Question: I'm trying to query my database to pull only duplicate/old data to write to a scratch section in excel (Using a macro passing SQL to the DB).
For now, I'm currently testing in Access alone to only filter out the old data.
First, I'm trying to filter my database by a specifed WorkOrder, RunNumber, and Row.
The code below only filters by Work Order, RunNumber, and Row. ...but SQL doesn't like when I tack on a 2nd AND statement; so this currently isn't working.
'''
SELECT *
FROM DataPoints
WHERE (((DataPoints.[WorkOrder])=[WO2]) AND ((DataPoints.[RunNumber])=6) AND ((DataPoints.[Row]=1)
'''
Once I figure that portion out....
Then if there is only 1 entry with specified WorkOrder, RunNumber, and Row, then I want filter it out. (its not needed in the scratch section, because its data is already written to the main section of my report)
If there are 2 or more entries with said criteria(WO, RN, and Row), then I want to filter out the newest entry based on RunDate and RunTime, and only keep all older entries.
For instance, in the clip below. The only item remaining in my filtered query will be the top entry with the timestamp 11:47:00AM.
.
Are there any recommended commands to complete this problem? Any ideas are helpful. Thank you.
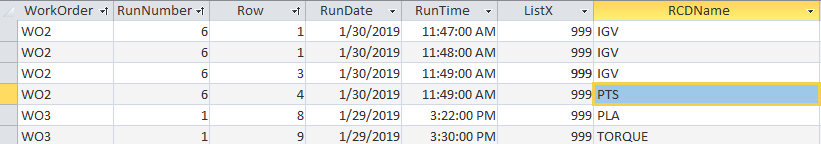
Answer: I would suggest something along the lines of the following:
'''
select t.*
from datapoints t
where
t.workorder = [WO2] and
t.runnumber = 6 and
t.row = 1 and
exists
(
select 1
from datapoints u
where
u.workorder = t.workorder and
u.runnumber = t.runnumber and
u.row = t.row and
(u.rundate > t.rundate or (u.rundate = t.rundate and u.runtime > t.runtime))
)
'''
Here, if the correlated subquery within the 'where' clause finds a record with the same 'workorder', 'runnumber' and 'row', but with either a later 'rundate' or the same 'rundate' and a later 'runtime', then the record is returned by the main query.